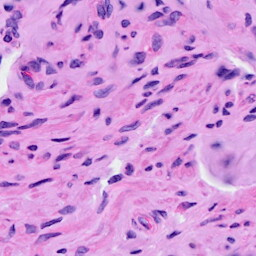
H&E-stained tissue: Ovarian